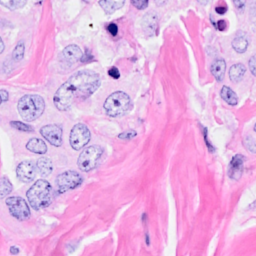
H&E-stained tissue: Breast